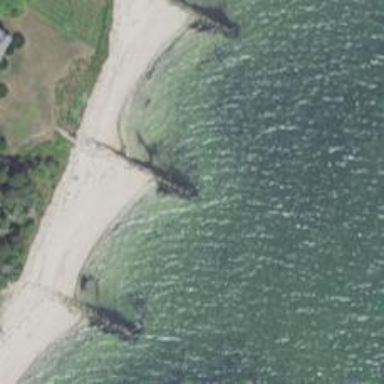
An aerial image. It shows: Breakwater structure.